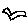
Label: bird